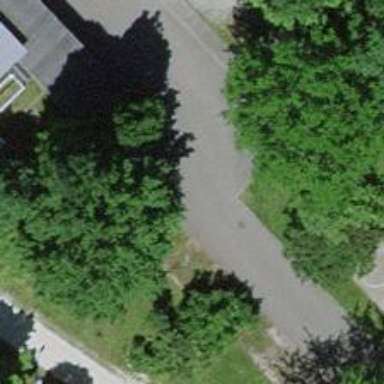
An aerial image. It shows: Paved footway.